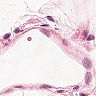
Metastatic tissue present: no